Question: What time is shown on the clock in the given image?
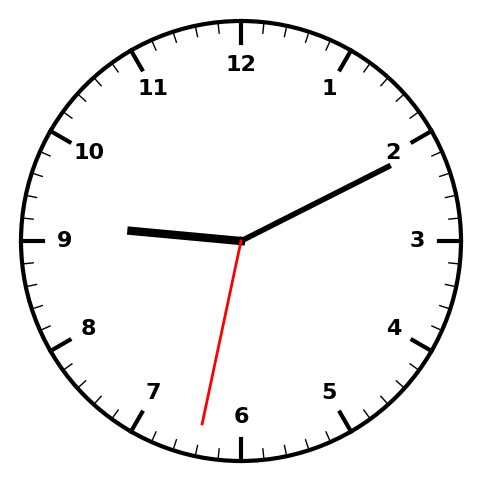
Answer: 09:10:32